Question: Before you bash me for duplicate, please know that I have looked nearly every other method but none of them have helped. I have a long view in which I have a scroll view.

The view is 320 by 671. The scroll view has been linked to the outlet "scrollView" correctly.
The property "scrollView" has been properly declared and synthesised.
My code:
'''
[scrollView setScrollEnabled: YES];
scrollView.contentSize = CGSizeMake(320, 671);
scrollView.clipsToBounds = YES;
scrollView.delegate = self; // I have adopted the delegate protocol in .h
'''
So, my problem is that the view doesn't scroll, and the scroll bar doesn't even show up.
EDIT:
I resized the uiview to normal 320 by 460. I deleted the scroll view in xib and decided to add like this:
'''
UIScrollView *scrollView = [[UIScrollView alloc] initWithFrame: CGRectMake(self.view.center.x, self.view.center.y, 320, 460)];
[scrollView setScrollEnabled: YES];
scrollView.contentSize = CGSizeMake(320, 671);
scrollView.clipsToBounds = YES; scrollView.delegate = self;
[self.view addSubview: scrollView];
'''
OK, now what happens is when I scroll the screen, the bar comes up and I can scroll around to change the bar's position, but the actual view doesn't scroll
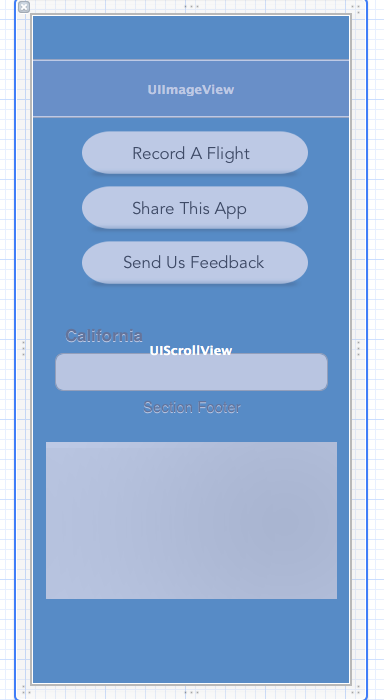
Answer: Your scrollview should be 320x460 and your scrollview.contentsize should be 320x671.
You must layout your subviews "outside" of the view in IB.
EDIT:
Your layout should look like this:
<URL>
The textview is placed outside the views frame but inside the scrollview. The scrollviews content size should be set accordingly to fit all subviews. In this case yValue should be 550 + 128